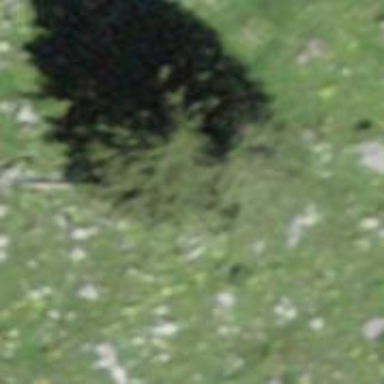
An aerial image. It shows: Needle-leaved tree in natural setting.